Question: I have a table named medOrder. In this table I have orders. One order has many wishes. I tried to write a query that shows one record and all the names of the wishes but I don't think the query is as good as it could be.
'''
SELECT m.ordcode as koden, w.wish, r.meaName as rnamn, r.meaImg as bild,
r.meaPrice as pris, k.catName as cname from cats k, meals r, wishes w,
meaOrder m
join orders c on c.ordNR='7265'
WHERE m.ordNR=c.ordNR AND m.meaID=r.meaID AND m.wishesID=w.id
AND r.catID=k.catID
ORDER BY m.ordcode DESC;
'''

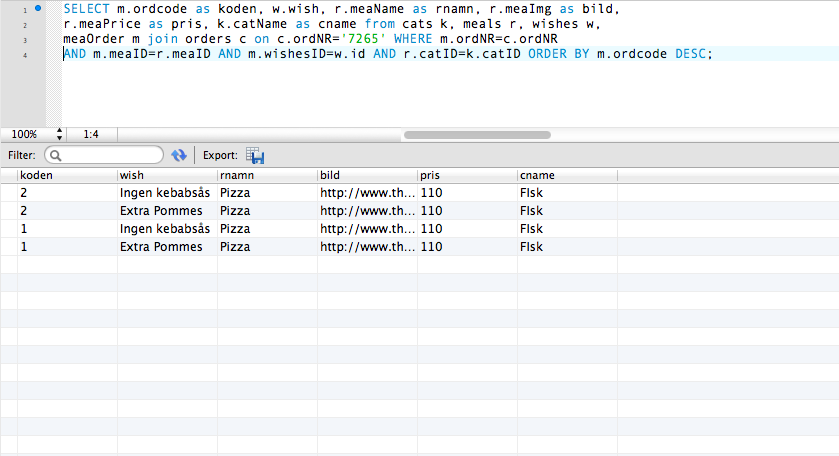
Answer: Try this query:
'''
SELECT koden, GROUP_CONCAT(wish) wish, rnamn, bild, pris, cname
FROM
(
SELECT m.ordcode as koden, w.wish, r.meaName as rnamn, r.meaImg as bild,
r.meaPrice as pris, k.catName as cname from cats k, meals r, wishes w,
meaOrder m
join orders c on c.ordNR='7265'
WHERE m.ordNR=c.ordNR AND m.meaID=r.meaID AND m.wishesID=w.id
AND r.catID=k.catID
) T
GROUP BY koden, rnamn, bild, pris, cname
ORDER BY koden DESC
'''
This query does 'GROUP BY' on all the repeating columns but concatenate values for the non-repeating column of 'wish'.